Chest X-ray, PA view. Patient: 48 years old, sex M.
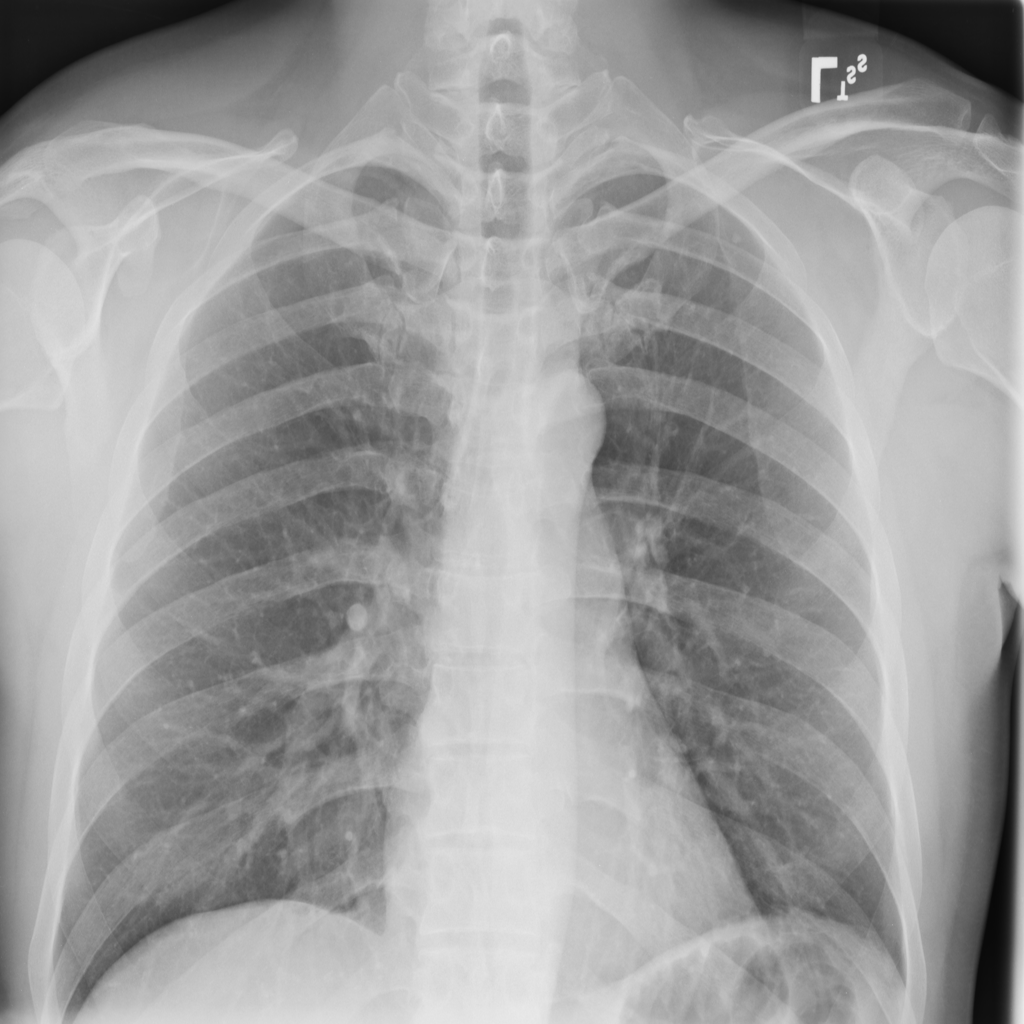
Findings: No Finding